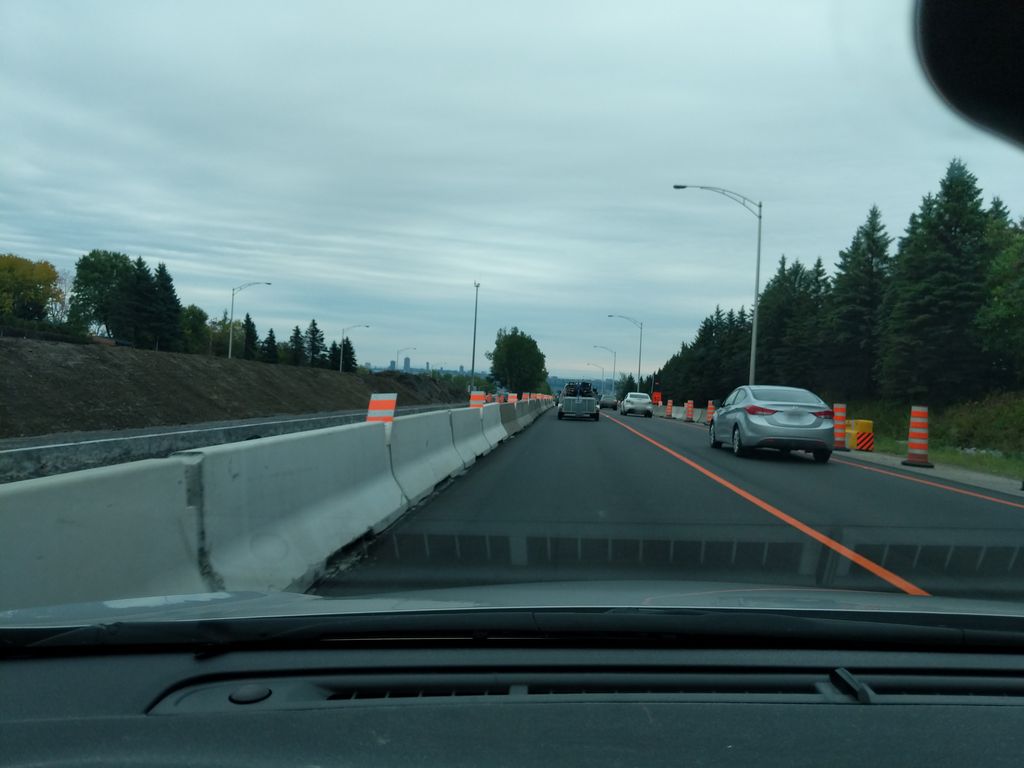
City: quebec_city